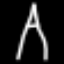
Label: The Eiffel Tower